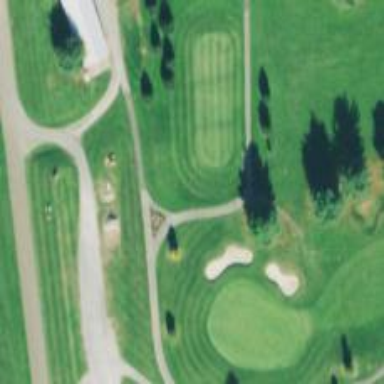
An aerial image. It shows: Path for both road and golf.